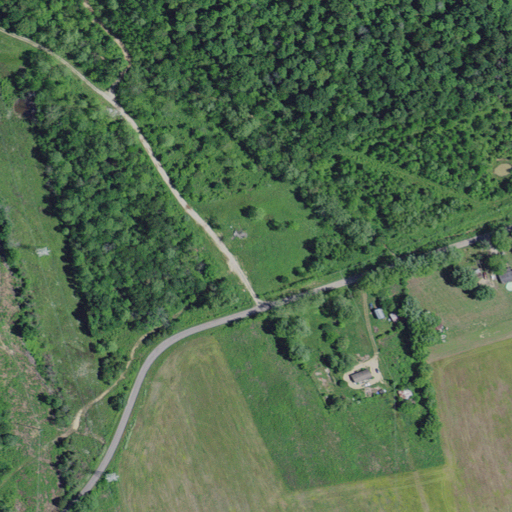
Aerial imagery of valley in Kentucky named Patty Hollow containing deciduous forest, pasture, open development, cultivated crops, shrub, mixed forest, and grassland